Question:
Is possible to remove duplicate values on html while updating in my firebase?
Js codes:
'''
const tempRef = firebase.database().ref('Group1');
tempRef.on('value',gotData)
function gotData(data){
var nn= 0;
var G=data.val();
var keys=Object.keys(G);
for (var i = 0; i< keys.length; i++){
var k =keys[i];
var First_name = G[k].Info.First_name;
var value = G[k].value;
var tbody= document.getElementById('tbody1');
var trow= document.createElement('tr');
trow.className = 'rowing';
var td1= document.createElement('td');
var td2= document.createElement('td');
var td3= document.createElement('td');
td1.innerHTML= ++nn;
td2.innerHTML= First_name;
td3.innerHTML= value;
trow.appendChild(td1);trow.appendChild(td2);trow.appendChild(td3);
tbody.appendChild(trow);
}
}
'''
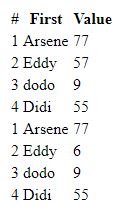
Answer: You can try this:
'''
const tempRef = firebase.database().ref('Group1');
tempRef.on('value',gotData)
function gotData(data){
var nn= 0;
var G=data.val();
var keys=Object.keys(G);
let uniqueNames = {}
for (var i = 0; i< keys.length; i++){
var k =keys[i];
var First_name = G[k].Info.First_name;
if(!uniqueNames[First_name]){
uniqueNames = {...uniqueNames, [First_name]:true}
var value = G[k].value;
var tbody= document.getElementById('tbody1');
var trow= document.createElement('tr');
trow.className = 'rowing';
var td1= document.createElement('td');
var td2= document.createElement('td');
var td3= document.createElement('td');
td1.innerHTML= ++nn;
td2.innerHTML= First_name;
td3.innerHTML= value;
trow.appendChild(td1);trow.appendChild(td2);trow.appendChild(td3);
tbody.appendChild(trow);
}
}
}
'''